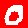
Digit: 0